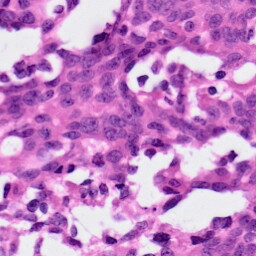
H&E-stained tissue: Ovarian